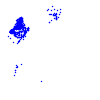
Particle: kaon